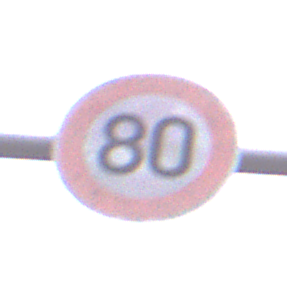
Verkehrszeichen: Geschwindigkeit80
Umgebung: Outdoor, Nature
Tageszeit: Midday
Wetter: Overcast
Licht: Natural
Jahreszeit: Autumn
Kontrast: LowContrast